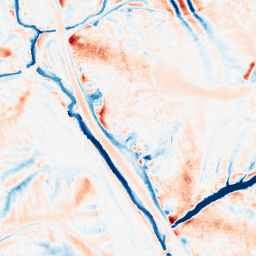
Category: edge_preserving
Decomposition family: median
Decomposition parameters: size: 21
Upsampling method: bicubic
Upsampling parameters: scale: 4
Upsampling scale: 4